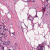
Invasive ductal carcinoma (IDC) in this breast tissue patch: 1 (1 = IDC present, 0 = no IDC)